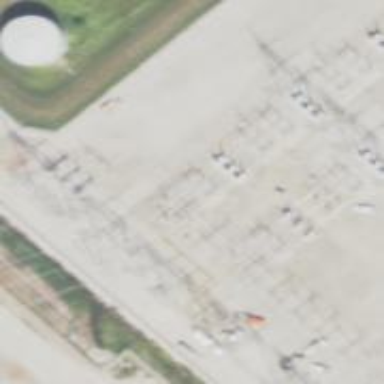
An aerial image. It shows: Switch for power supply.